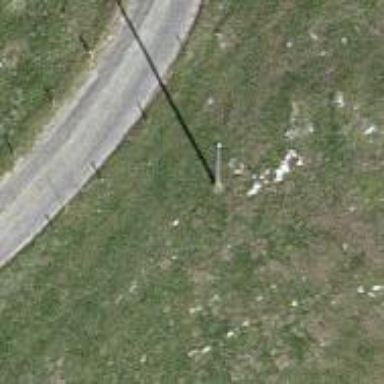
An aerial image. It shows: Power pole.